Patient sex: M
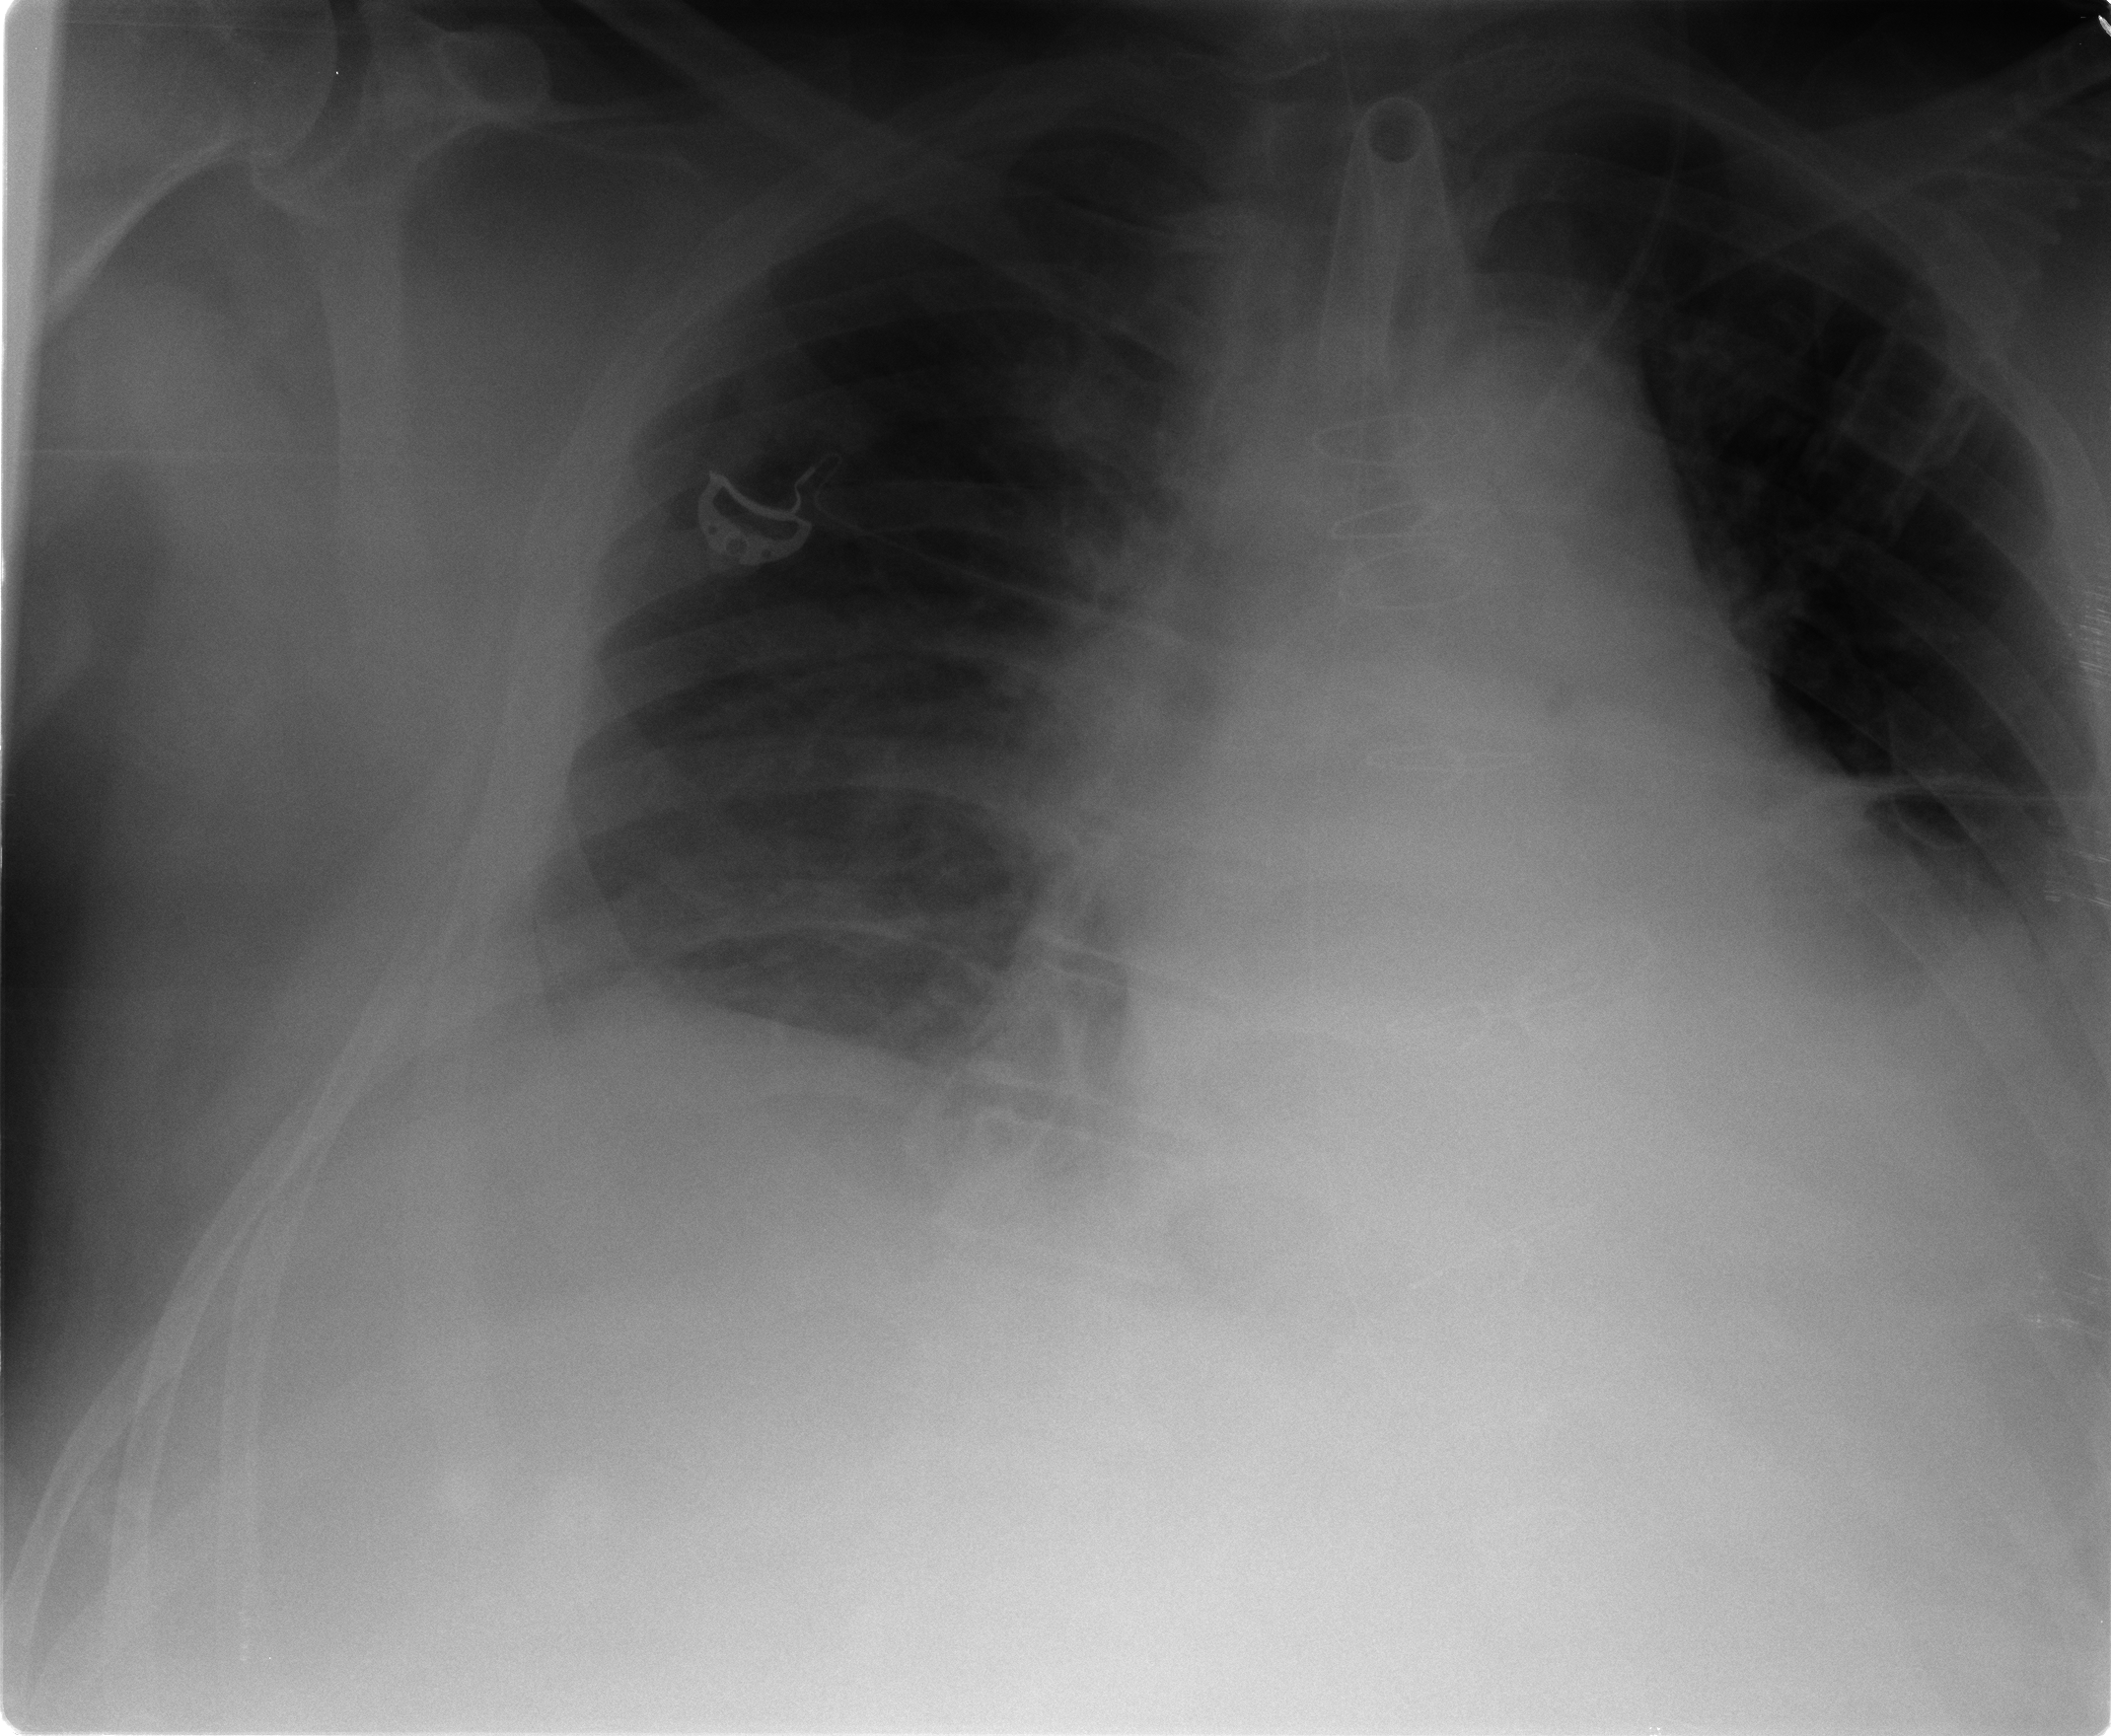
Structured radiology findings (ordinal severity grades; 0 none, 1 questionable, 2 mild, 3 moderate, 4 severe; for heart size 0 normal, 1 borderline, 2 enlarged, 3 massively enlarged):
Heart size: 2
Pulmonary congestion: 1
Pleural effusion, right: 2
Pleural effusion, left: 2
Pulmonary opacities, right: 0
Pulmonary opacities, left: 0
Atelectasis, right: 2
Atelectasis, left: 2